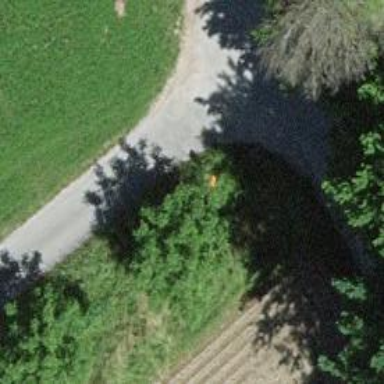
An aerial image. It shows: Aerial marker colored orange.